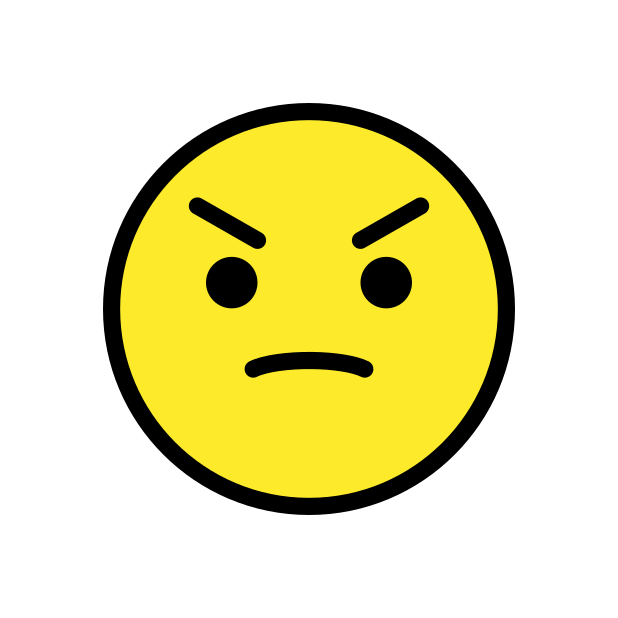
Emoji: 😠
Name: angry face
Unicode: 0x1f620